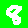
Digit: 8